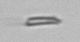
Label: fiber